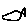
Label: fish